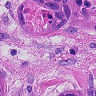
Metastatic tissue present: yes